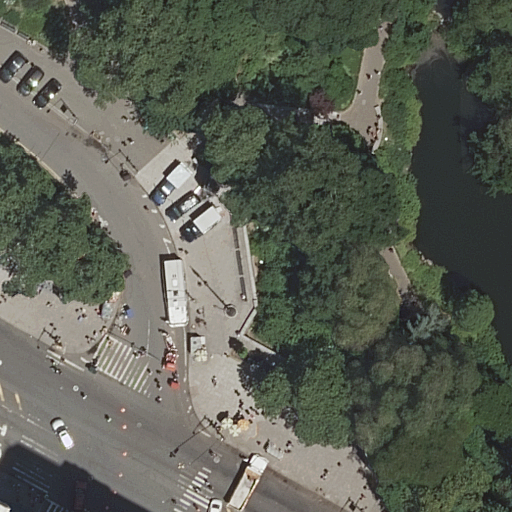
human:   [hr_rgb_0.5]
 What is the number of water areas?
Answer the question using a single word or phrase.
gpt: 1

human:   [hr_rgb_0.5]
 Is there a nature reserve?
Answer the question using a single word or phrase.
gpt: yes

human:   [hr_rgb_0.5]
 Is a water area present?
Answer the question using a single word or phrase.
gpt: yes

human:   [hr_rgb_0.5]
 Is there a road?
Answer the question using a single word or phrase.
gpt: yes

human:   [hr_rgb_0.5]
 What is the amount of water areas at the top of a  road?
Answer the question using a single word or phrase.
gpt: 1

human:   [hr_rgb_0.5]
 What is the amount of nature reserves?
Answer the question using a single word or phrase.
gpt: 1

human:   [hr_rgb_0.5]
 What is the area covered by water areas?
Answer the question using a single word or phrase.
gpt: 1100m2

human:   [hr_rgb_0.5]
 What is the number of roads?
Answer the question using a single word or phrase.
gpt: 13

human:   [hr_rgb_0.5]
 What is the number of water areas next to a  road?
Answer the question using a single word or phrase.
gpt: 1

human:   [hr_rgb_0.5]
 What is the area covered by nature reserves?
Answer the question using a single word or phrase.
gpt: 203m2

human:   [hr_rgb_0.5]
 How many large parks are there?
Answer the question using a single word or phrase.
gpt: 1

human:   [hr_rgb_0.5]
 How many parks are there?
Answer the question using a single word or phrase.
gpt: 1

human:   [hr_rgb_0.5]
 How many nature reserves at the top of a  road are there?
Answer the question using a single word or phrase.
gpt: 1

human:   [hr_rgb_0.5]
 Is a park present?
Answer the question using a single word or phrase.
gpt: yes

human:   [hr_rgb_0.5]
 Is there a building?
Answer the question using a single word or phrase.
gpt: no

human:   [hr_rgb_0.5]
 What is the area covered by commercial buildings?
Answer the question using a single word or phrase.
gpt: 0m2

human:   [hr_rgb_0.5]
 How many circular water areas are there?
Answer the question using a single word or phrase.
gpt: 0

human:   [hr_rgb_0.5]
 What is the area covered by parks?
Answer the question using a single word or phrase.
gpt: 10625m2

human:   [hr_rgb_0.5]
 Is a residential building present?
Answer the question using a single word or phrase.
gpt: no

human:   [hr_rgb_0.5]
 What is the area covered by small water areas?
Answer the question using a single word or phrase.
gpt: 0m2

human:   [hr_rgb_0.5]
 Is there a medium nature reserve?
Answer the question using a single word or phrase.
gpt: yes

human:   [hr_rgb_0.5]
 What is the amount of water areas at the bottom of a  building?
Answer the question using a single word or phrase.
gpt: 0

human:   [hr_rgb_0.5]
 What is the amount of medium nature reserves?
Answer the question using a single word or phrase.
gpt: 1

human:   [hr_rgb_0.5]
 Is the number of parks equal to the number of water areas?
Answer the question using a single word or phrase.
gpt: yes

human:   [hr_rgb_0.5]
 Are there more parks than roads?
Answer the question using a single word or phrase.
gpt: no

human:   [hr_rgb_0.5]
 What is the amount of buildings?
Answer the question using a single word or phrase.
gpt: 0

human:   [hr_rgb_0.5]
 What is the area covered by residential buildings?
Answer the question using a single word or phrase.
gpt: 0m2

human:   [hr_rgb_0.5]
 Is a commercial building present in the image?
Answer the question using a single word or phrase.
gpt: no

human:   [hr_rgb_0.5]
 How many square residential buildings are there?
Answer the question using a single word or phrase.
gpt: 0

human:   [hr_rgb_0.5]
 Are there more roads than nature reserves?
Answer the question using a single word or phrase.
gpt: yes

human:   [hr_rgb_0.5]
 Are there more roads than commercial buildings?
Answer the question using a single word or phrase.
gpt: yes

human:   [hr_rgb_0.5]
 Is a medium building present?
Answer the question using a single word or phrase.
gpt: no

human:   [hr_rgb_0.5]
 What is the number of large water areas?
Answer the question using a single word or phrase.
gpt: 1

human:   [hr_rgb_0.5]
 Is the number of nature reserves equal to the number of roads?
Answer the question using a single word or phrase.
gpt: no

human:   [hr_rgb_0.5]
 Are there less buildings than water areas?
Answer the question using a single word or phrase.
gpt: yes

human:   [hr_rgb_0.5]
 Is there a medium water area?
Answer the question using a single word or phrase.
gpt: no

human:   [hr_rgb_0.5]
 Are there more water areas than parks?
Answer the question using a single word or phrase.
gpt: no

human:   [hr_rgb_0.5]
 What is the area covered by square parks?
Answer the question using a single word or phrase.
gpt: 0m2

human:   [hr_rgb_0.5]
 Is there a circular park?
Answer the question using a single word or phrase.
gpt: no

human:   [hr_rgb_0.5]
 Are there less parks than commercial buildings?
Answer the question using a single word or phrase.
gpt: no

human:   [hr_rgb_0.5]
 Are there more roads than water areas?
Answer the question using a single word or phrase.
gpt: yes

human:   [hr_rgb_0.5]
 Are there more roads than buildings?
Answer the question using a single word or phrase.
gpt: yes

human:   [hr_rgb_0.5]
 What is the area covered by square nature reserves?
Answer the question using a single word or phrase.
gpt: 0m2

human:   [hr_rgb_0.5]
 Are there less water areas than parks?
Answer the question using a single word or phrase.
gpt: no

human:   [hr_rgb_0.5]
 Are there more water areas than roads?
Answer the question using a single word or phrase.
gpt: no

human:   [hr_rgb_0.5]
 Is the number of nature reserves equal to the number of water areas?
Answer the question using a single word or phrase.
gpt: yes

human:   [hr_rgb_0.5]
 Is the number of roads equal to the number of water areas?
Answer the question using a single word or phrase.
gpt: no

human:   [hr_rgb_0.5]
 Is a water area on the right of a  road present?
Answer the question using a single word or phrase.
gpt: yes

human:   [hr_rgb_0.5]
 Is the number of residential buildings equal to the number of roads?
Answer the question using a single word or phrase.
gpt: no

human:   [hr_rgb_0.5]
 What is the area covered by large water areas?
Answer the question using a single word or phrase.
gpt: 1100m2

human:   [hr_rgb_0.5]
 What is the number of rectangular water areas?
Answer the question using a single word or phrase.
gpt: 0

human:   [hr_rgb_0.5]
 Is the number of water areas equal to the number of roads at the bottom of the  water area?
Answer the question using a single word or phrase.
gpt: no

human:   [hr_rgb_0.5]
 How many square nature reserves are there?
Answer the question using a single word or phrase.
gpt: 0

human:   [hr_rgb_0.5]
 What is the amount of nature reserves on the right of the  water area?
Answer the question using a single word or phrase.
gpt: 1

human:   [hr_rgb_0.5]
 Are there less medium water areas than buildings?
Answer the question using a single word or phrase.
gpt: no

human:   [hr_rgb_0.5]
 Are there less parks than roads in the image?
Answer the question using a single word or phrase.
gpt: yes

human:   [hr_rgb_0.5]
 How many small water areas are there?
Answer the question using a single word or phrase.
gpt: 0

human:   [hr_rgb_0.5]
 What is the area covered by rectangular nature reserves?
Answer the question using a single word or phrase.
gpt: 203m2

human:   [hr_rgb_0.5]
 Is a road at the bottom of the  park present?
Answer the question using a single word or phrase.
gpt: yes

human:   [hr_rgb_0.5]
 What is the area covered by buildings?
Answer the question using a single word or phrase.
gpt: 0m2

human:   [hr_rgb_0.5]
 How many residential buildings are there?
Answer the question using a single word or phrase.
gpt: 0

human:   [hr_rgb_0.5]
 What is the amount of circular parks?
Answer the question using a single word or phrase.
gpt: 0

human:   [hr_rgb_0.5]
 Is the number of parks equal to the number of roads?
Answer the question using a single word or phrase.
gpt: no

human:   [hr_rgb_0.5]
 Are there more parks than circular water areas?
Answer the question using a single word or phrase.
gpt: yes